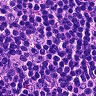
Metastatic tissue present: no